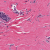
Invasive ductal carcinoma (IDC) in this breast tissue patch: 0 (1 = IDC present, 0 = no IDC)